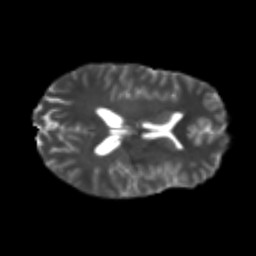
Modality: T2w
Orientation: axial
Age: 25
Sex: male
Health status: healthy
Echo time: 0.074 s